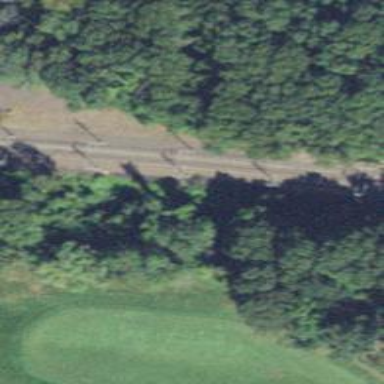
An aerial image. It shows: Railway track with contact line for electrification.